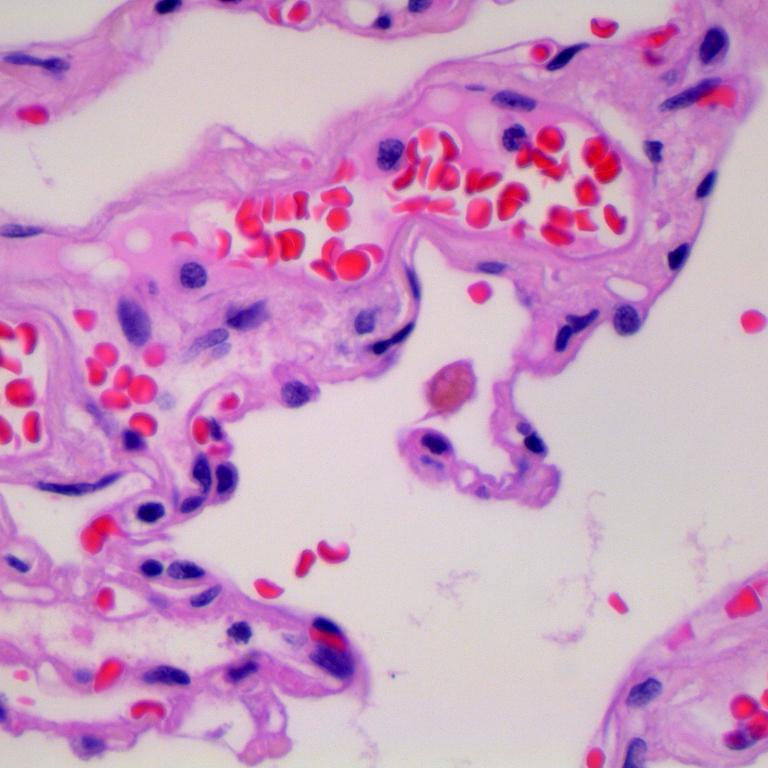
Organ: lung
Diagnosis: benign